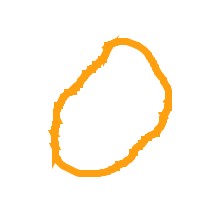
Shape: circle